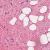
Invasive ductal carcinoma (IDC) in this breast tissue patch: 0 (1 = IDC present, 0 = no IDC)